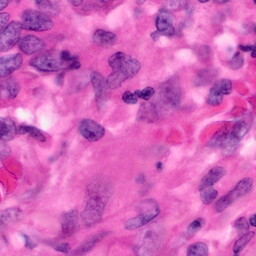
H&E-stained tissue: Pancreatic